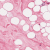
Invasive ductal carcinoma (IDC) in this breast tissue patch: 0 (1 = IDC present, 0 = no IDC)